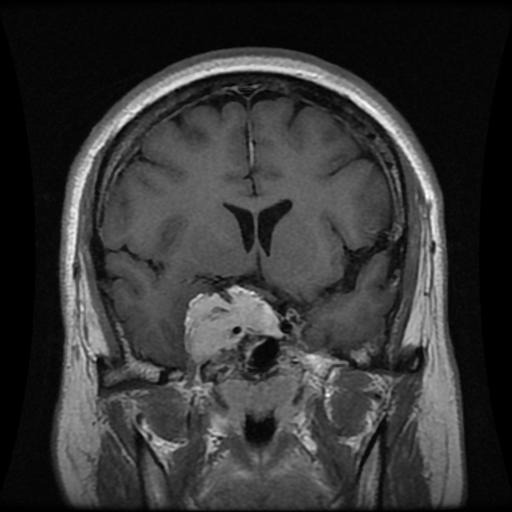
Label: meningioma